This plot shows a bearing's acceleration signal over time (raw waveform). Based on the visible evidence, which condition applies: normal, inner_race, outer_race, ball?
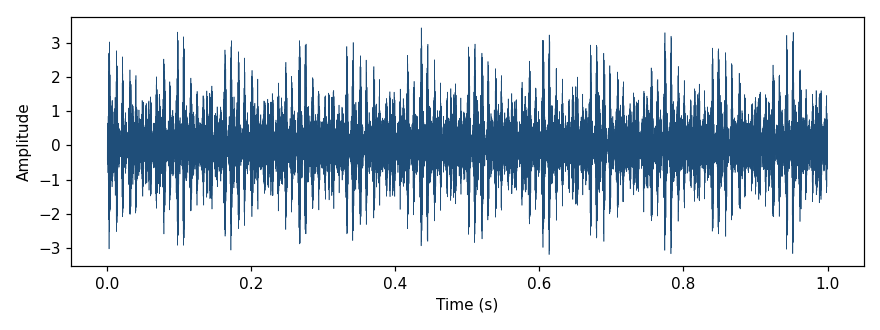
Answer: outer_race